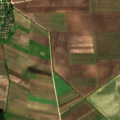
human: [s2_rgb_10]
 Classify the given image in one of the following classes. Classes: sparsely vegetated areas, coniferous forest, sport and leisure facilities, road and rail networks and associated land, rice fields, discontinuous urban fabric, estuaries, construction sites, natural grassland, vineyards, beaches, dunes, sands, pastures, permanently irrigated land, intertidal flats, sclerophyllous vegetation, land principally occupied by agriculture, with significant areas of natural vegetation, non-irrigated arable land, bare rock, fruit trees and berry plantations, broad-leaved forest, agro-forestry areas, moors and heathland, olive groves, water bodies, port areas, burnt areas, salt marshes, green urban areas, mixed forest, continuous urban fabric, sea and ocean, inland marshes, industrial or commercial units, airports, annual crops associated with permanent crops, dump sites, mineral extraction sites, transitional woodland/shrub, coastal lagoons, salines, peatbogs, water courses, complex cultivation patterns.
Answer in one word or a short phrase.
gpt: discontinuous urban fabric, non-irrigated arable land, broad-leaved forest